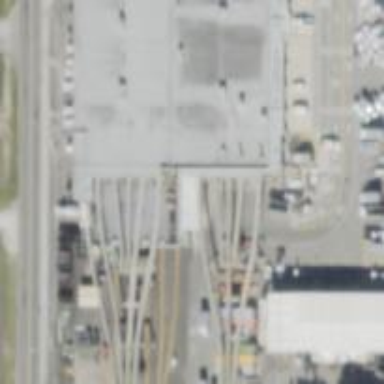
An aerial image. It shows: Yard service bridge with electrified monorail railway.